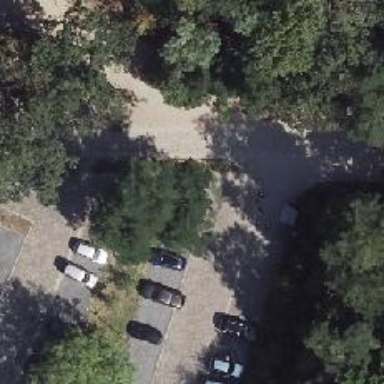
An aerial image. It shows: Road serving as parking aisle.